Question: I am trying to limit the amount of decimal places shown in a Gtk.CellRendererText. Currently a float number field is shown with 6 decimal places, but I would like to have just 1.

This test code should work on Linux:
'''
#!/usr/bin/python3
from gi.repository import Gtk
class MyWindow(Gtk.Window):
def __init__(self):
Gtk.Window.__init__(self, title="Hello World")
self.set_default_size(200, 200)
self.liststore = Gtk.ListStore(float)
treeview = Gtk.TreeView(model=self.liststore)
self.liststore.append([9.9])
self.liststore.append([1])
xrenderer = Gtk.CellRendererText()
xrenderer.set_property("editable", True)
xcolumn = Gtk.TreeViewColumn("Float Numbers", xrenderer, text=0)
xcolumn.set_min_width(100)
xcolumn.set_alignment(0.5)
treeview.append_column(xcolumn)
self.add(treeview)
win = MyWindow()
win.connect("delete-event", Gtk.main_quit)
win.show_all()
Gtk.main()
'''
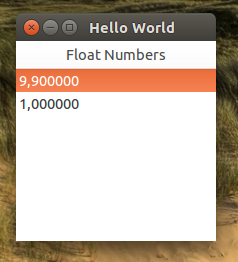
Answer: Tripped over the same problem. Basically what you want to do is use your GtkTreeViewColumn's set_cell_data_func to set the rendering function, which changes the 'text' property of the cell. In terms of your example, try adding the line:
'''
xcolumn.set_cell_data_func(xrenderer, lambda col, cell, model, iter, unused:
cell.set_property("text", "%g" % model.get(iter, 0)[0]))
'''
References:
- <URL>